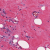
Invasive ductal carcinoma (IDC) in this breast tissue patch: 0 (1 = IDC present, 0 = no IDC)